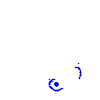
Particle: proton